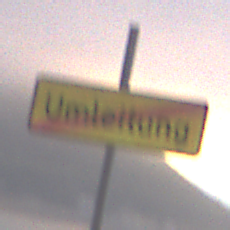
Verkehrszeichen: EndeDerUmleitungsankuendigung
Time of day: SunriseSunset
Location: Outdoor (Beach)
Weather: Overcast
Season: NotSpecified
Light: Natural